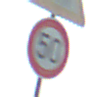
Verkehrszeichen: Geschwindigkeit50
Zusatzzeichen oben: ReiterRechts
Umgebung: Outdoor, Nature
Tageszeit: MorningAfternoon
Wetter: PartlyCloudy
Licht: Natural
Jahreszeit: NotSpecified
Kontrast: HighContrast